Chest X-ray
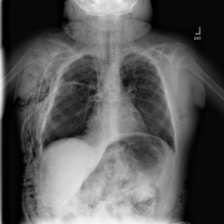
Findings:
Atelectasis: negative
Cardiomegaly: negative
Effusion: negative
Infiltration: negative
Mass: negative
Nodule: negative
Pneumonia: negative
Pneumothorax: negative
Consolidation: negative
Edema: negative
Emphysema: negative
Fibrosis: negative
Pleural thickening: negative
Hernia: negative